Field crop: maize
Growth stage: 1
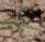
Species: atriplex